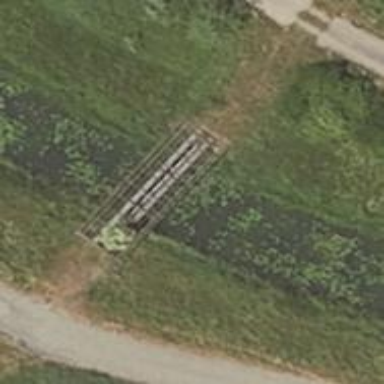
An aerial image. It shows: Abandoned railway bridge.